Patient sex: M
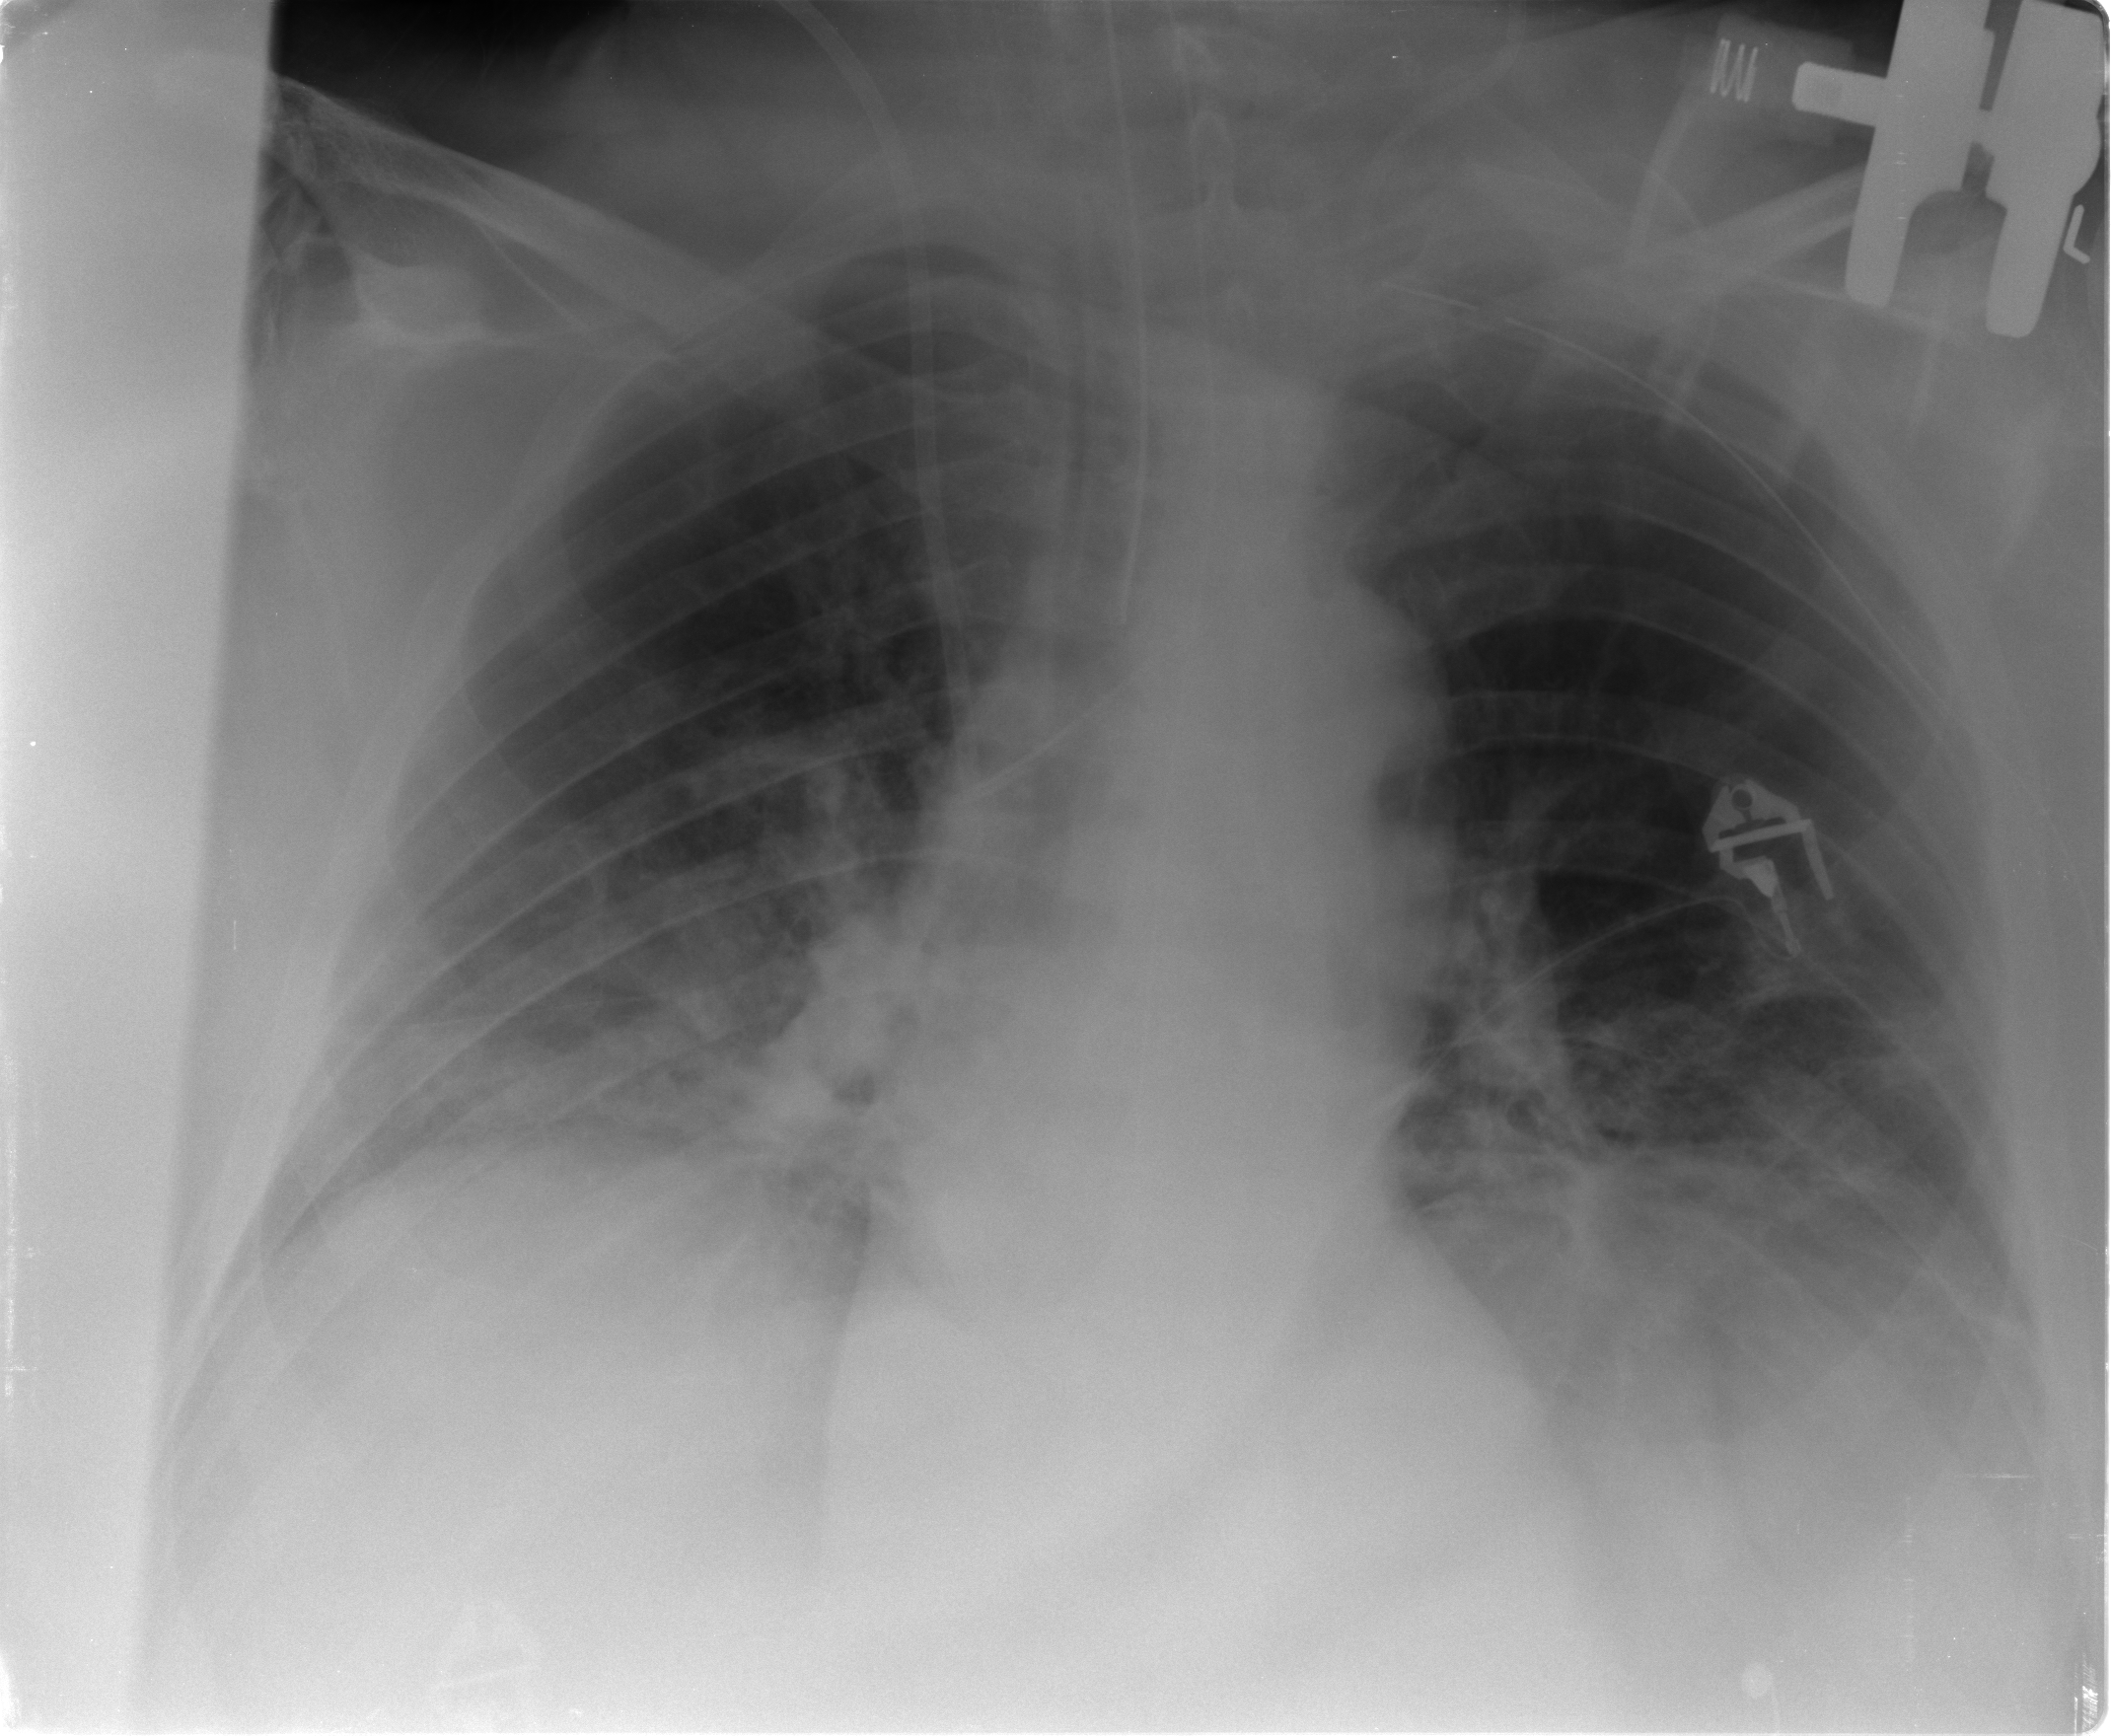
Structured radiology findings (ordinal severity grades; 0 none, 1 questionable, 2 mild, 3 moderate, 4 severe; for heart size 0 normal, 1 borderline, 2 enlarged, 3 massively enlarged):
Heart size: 0
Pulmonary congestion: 0
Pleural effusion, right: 2
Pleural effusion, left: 2
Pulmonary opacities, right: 3
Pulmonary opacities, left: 1
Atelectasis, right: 2
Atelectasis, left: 2